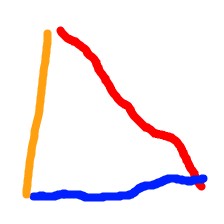
Shape: triangle